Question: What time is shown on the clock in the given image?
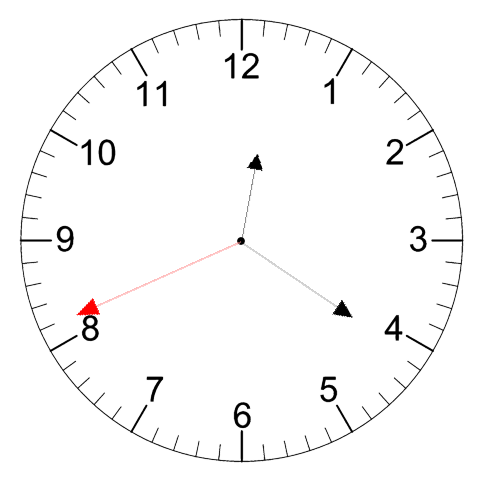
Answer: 12:20:41